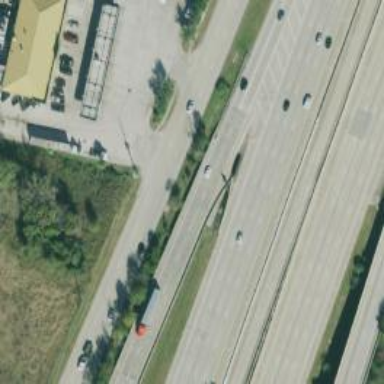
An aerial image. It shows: Secondary road with frontage road alongside.